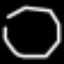
Label: octagon